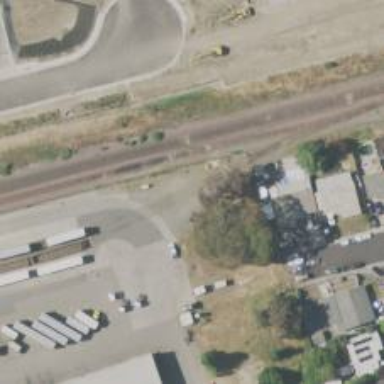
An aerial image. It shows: Rail spur service.